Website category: university
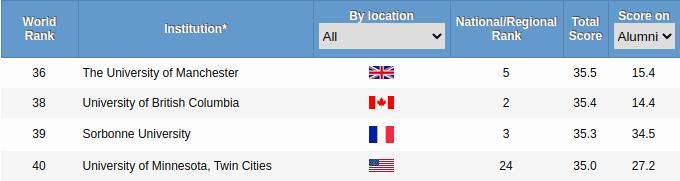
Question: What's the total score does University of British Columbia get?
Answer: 35.4

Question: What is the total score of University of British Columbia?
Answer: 35.4

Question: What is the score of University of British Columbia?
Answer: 35.4

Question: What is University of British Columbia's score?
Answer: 35.4

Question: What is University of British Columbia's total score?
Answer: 35.4

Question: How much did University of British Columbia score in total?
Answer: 35.4

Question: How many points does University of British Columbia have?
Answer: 35.4

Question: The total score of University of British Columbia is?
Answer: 35.4

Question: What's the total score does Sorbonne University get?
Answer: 35.3

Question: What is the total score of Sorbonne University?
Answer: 35.3

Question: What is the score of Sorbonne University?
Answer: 35.3

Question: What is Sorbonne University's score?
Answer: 35.3

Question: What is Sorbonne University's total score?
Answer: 35.3

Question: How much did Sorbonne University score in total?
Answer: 35.3

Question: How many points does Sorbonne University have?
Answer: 35.3

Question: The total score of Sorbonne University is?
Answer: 35.3

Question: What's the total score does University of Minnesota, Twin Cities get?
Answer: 35.0

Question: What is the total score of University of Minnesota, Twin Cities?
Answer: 35.0

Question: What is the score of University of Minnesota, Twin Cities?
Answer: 35.0

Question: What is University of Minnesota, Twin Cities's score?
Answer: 35.0

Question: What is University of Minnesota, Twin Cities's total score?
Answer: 35.0

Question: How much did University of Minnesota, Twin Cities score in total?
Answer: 35.0

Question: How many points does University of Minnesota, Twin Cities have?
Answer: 35.0

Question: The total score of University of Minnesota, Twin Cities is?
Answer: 35.0

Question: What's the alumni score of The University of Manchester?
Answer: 15.4

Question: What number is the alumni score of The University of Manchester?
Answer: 15.4

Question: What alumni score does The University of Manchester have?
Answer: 15.4

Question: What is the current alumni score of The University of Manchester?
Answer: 15.4

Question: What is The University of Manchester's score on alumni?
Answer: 15.4

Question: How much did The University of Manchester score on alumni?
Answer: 15.4

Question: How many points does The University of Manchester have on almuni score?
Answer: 15.4

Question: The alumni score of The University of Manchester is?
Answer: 15.4

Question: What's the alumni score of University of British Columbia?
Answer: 14.4

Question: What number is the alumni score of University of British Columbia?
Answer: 14.4

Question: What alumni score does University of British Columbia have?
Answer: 14.4

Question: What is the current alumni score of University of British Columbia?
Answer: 14.4

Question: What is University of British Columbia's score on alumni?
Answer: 14.4

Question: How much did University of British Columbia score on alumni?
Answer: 14.4

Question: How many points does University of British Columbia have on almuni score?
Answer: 14.4

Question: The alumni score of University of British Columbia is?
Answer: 14.4

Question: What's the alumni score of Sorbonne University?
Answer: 34.5

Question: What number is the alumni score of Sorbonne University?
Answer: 34.5

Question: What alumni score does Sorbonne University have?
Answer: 34.5

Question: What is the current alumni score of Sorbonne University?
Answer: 34.5

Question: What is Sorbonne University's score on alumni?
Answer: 34.5

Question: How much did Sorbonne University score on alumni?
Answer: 34.5

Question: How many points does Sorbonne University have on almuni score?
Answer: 34.5

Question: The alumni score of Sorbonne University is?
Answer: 34.5

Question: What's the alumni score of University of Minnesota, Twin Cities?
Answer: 27.2

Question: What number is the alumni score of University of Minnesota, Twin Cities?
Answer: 27.2

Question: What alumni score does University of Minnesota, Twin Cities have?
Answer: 27.2

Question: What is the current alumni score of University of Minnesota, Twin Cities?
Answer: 27.2

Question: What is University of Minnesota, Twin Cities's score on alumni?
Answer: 27.2

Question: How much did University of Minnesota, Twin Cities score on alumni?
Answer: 27.2

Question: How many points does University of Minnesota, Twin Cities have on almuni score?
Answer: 27.2

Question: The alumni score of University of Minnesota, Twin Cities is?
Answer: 27.2

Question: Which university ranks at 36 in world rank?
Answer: The University of Manchester

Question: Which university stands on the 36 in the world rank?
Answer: The University of Manchester

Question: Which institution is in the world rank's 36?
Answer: The University of Manchester

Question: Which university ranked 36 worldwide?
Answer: The University of Manchester

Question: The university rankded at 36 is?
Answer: The University of Manchester

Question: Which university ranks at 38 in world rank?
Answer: University of British Columbia

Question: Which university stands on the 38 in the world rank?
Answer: University of British Columbia

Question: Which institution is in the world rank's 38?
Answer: University of British Columbia